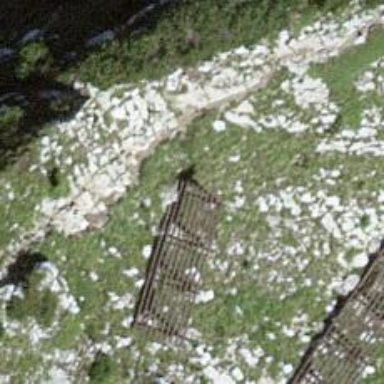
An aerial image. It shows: Avalanche protection barrier made by humans.